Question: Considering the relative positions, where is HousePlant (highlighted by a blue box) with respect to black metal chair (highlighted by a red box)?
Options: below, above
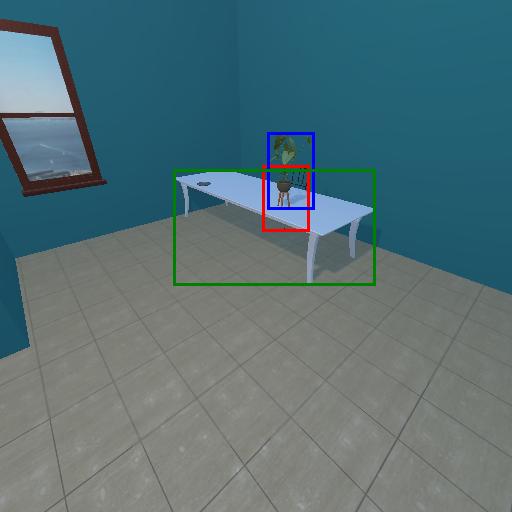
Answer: below